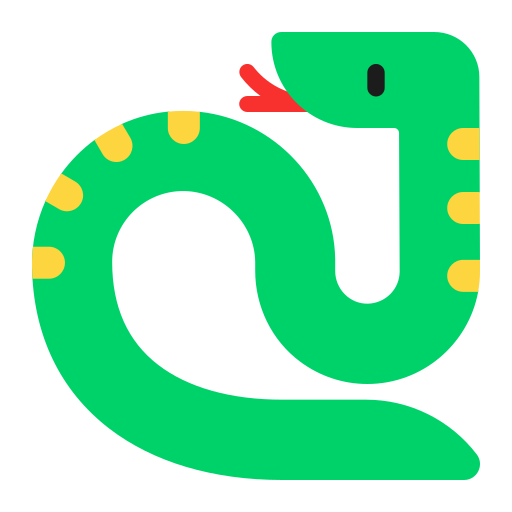
snake flat